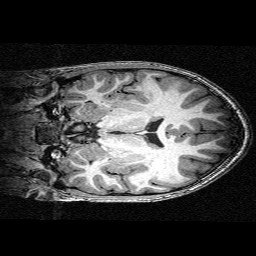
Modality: T1w
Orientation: coronal
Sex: female
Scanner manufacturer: siemens
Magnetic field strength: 3 T
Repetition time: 2.3 s
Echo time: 0.00336 s